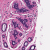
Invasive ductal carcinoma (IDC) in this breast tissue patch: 0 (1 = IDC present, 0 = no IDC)